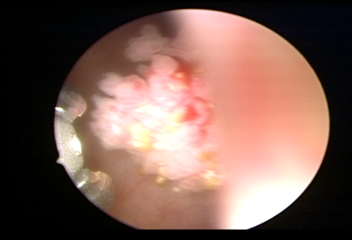
Modality: WLC
Class: Malignant
Subclass: LowGradePapillary
Lesion: L1
Stage: Ta
Morphology: Papillary
Bladder cancer association: Yes
Annotated structures: Tumor